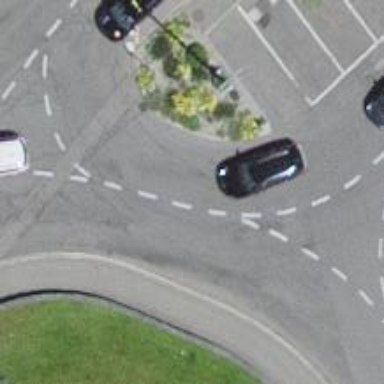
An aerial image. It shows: Asphalt road in living street.